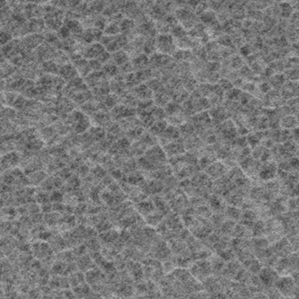
Label: frost